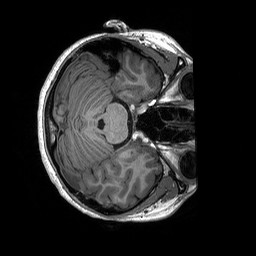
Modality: T1w
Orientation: axial
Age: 23
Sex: female
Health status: healthy
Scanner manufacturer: siemens
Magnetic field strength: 3 T
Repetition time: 2.53 s
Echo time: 0.00227 s